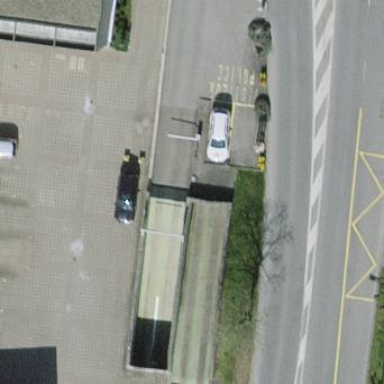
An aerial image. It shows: Asphalt parking area.